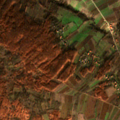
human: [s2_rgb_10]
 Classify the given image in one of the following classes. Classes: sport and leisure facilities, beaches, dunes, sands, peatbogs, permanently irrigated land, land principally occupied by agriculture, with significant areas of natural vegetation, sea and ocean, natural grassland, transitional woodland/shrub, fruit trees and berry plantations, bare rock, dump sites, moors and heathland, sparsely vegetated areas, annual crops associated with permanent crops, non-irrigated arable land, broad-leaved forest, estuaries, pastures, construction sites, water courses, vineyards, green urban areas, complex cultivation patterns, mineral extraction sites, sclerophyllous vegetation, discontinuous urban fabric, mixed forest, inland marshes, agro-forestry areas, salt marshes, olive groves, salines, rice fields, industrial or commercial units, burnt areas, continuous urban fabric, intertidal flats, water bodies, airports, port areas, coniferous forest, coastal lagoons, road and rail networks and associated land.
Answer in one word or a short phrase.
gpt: complex cultivation patterns, land principally occupied by agriculture, with significant areas of natural vegetation, broad-leaved forest